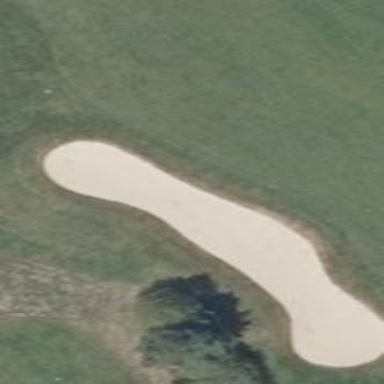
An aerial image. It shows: Golf bunker filled with natural sand.